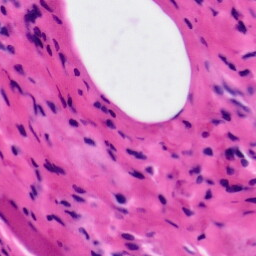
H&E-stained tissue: Tonsil